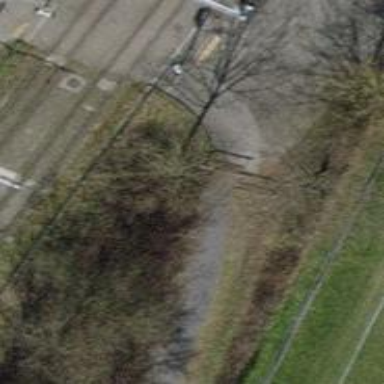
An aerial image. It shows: Cycle barrier.